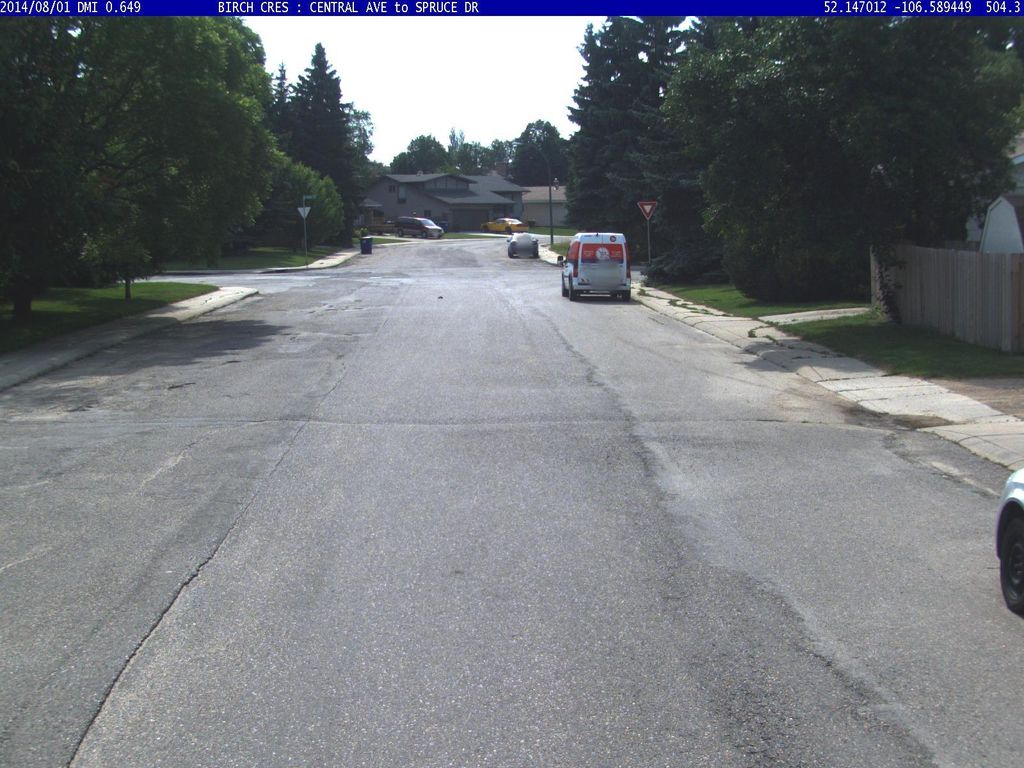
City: saskatoon